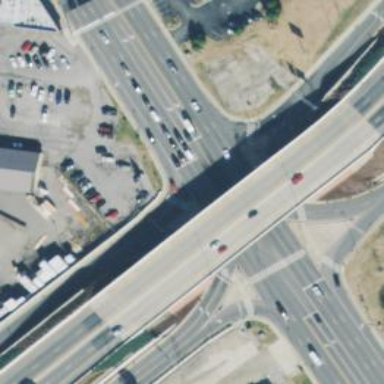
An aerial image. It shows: Primary link highway.